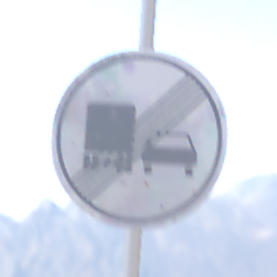
Verkehrszeichen: EndeUeberholverbotKraftfahrzeuge
Umgebung: Outdoor, Nature
Tageszeit: Midday
Wetter: Clear
Licht: Natural
Jahreszeit: NotSpecified
Kontrast: HighContrast